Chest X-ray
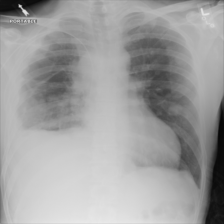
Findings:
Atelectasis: negative
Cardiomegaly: negative
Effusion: negative
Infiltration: negative
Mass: negative
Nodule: negative
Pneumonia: negative
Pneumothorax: negative
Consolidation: negative
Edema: negative
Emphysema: negative
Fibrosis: negative
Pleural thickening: positive
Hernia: negative